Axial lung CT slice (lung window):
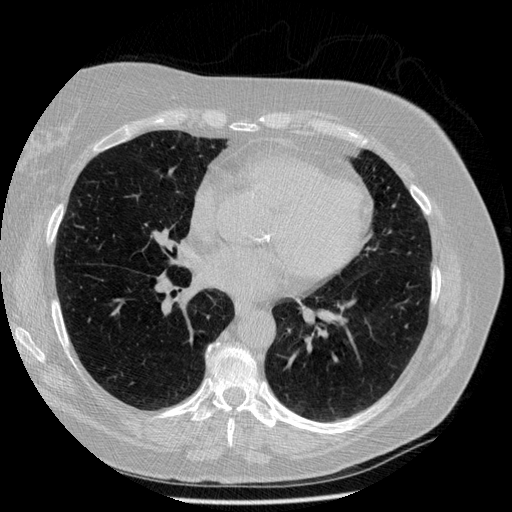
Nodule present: no